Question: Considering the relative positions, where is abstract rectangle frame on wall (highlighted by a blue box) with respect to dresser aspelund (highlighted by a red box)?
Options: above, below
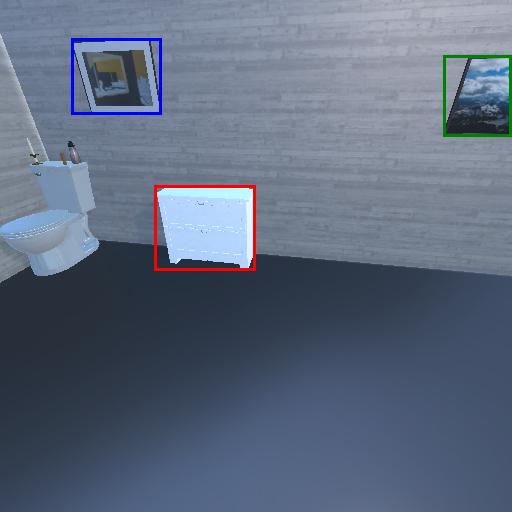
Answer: above